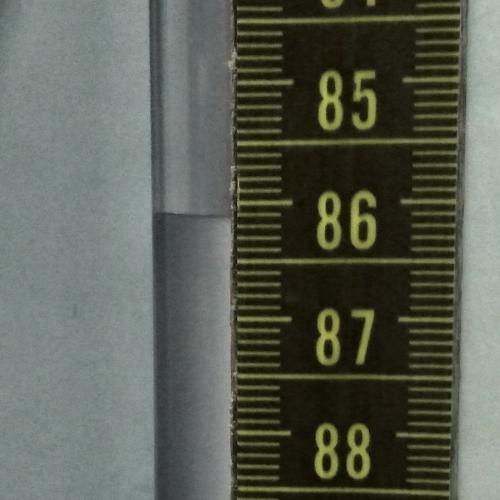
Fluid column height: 86.1 cm